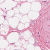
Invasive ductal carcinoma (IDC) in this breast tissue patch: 0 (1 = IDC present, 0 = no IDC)